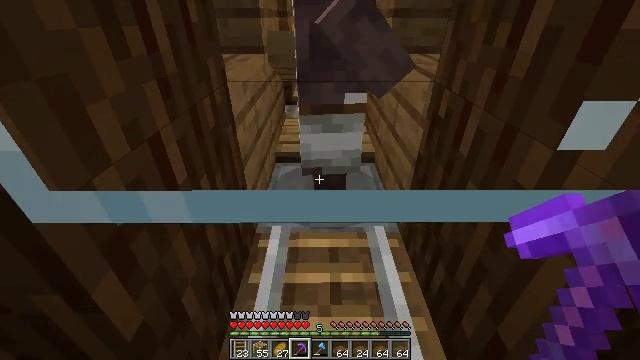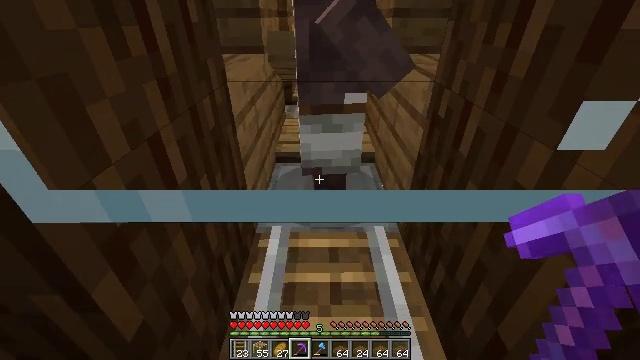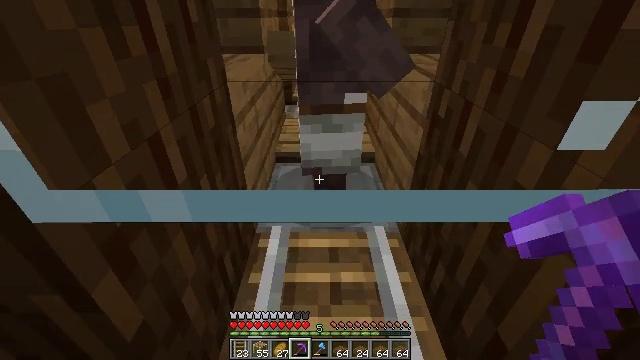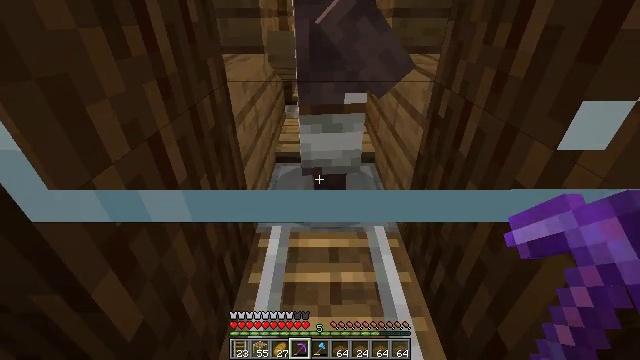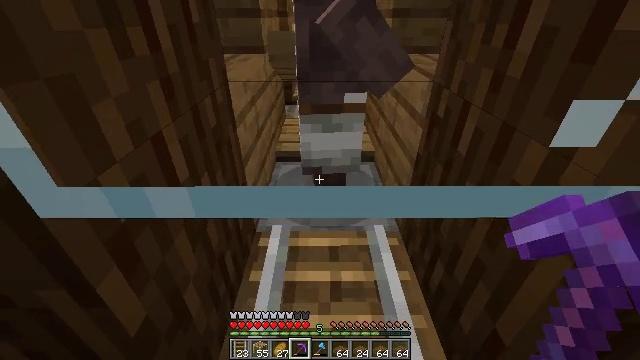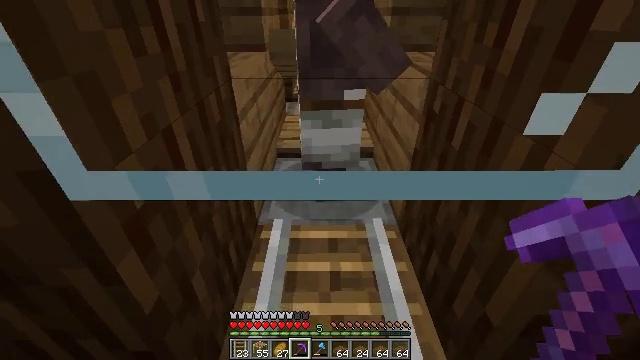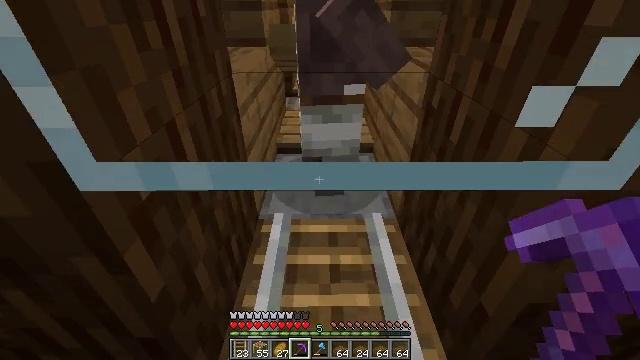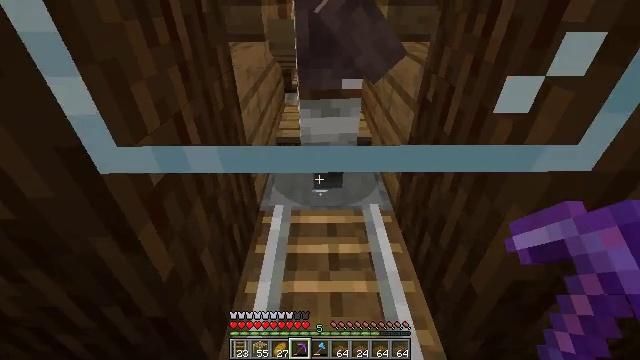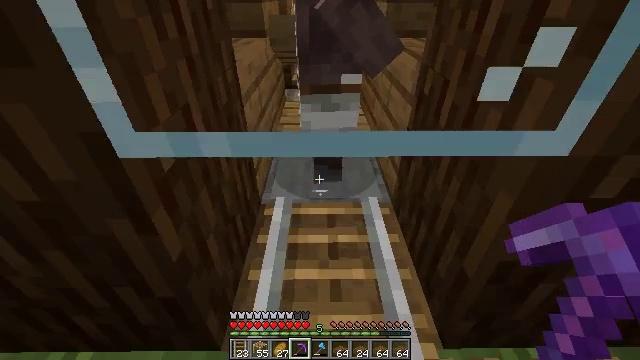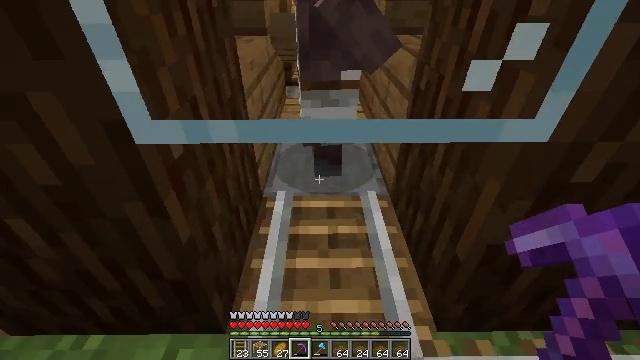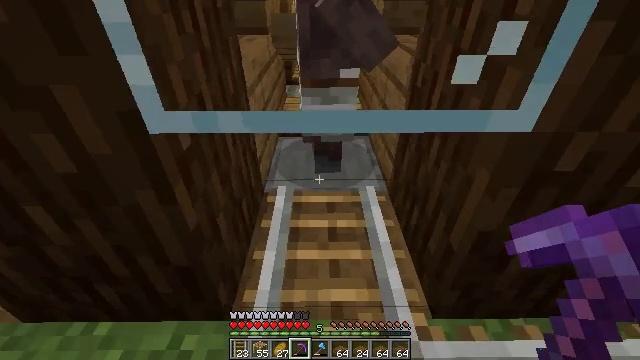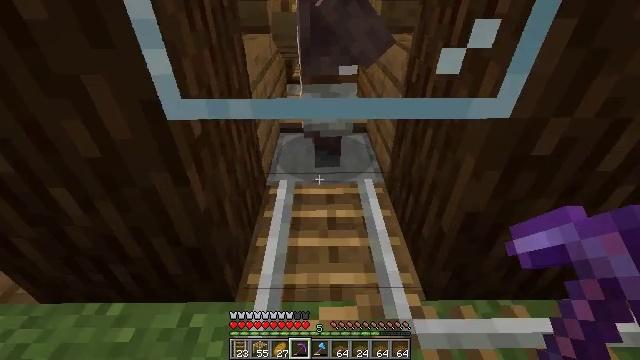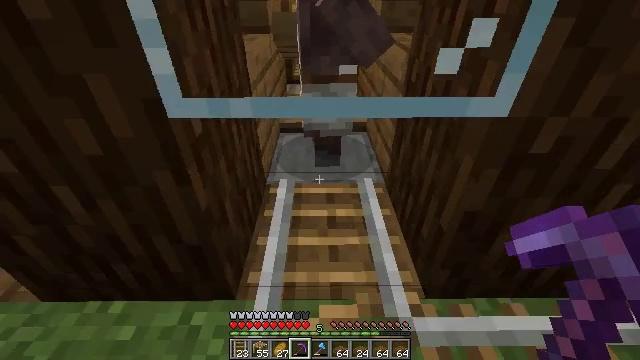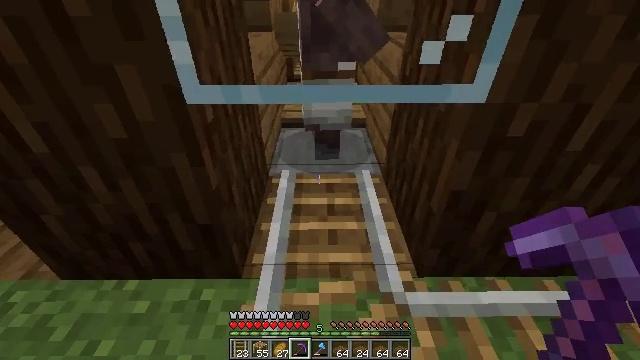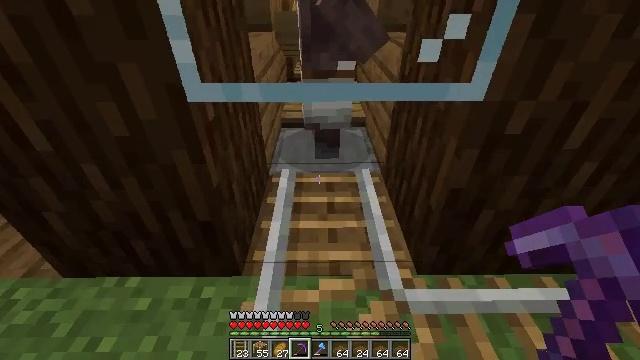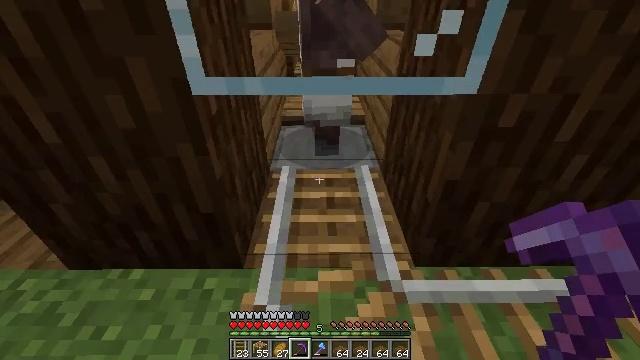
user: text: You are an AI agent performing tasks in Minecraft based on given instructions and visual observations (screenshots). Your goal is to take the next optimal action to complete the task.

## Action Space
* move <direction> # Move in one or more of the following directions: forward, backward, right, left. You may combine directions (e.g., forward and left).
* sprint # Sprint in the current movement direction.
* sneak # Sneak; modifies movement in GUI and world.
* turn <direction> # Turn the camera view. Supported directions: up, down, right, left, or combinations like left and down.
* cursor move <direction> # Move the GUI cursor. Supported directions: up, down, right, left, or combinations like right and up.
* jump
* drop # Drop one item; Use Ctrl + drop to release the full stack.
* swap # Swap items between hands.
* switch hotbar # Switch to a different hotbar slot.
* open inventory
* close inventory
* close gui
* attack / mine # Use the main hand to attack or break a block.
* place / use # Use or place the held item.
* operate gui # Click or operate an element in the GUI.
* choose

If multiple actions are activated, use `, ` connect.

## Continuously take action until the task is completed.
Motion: motion action
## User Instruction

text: Gather the rail for future use.
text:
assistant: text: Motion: sneak
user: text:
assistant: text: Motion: sneak
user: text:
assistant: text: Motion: sneak
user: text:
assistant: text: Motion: move back, sneak
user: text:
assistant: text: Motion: move back, sneak
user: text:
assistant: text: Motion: move back, sneak
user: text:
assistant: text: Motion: move back, sneak
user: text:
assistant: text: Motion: move back, sneak
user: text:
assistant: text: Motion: move back, sneak
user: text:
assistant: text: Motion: move back, sneak
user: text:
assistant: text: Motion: move back, sneak
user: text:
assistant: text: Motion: move back, sneak
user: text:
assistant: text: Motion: move back, sneak
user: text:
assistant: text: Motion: sneak
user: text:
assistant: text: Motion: sneak
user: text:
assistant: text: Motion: sneak
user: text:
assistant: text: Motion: sneak, turn down
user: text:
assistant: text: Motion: sneak
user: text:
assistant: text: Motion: sneak
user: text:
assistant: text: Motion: sneak
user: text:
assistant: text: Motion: sneak
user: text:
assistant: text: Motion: sneak
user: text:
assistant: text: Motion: sneak, attack / mine
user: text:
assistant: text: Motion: sneak, attack / mine
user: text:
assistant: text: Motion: sneak, attack / mine
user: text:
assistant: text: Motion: sneak, attack / mine
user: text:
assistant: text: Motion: sneak, attack / mine
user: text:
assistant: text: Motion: sneak, attack / mine
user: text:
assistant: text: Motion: sneak, attack / mine
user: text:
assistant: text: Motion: sneak, attack / mine